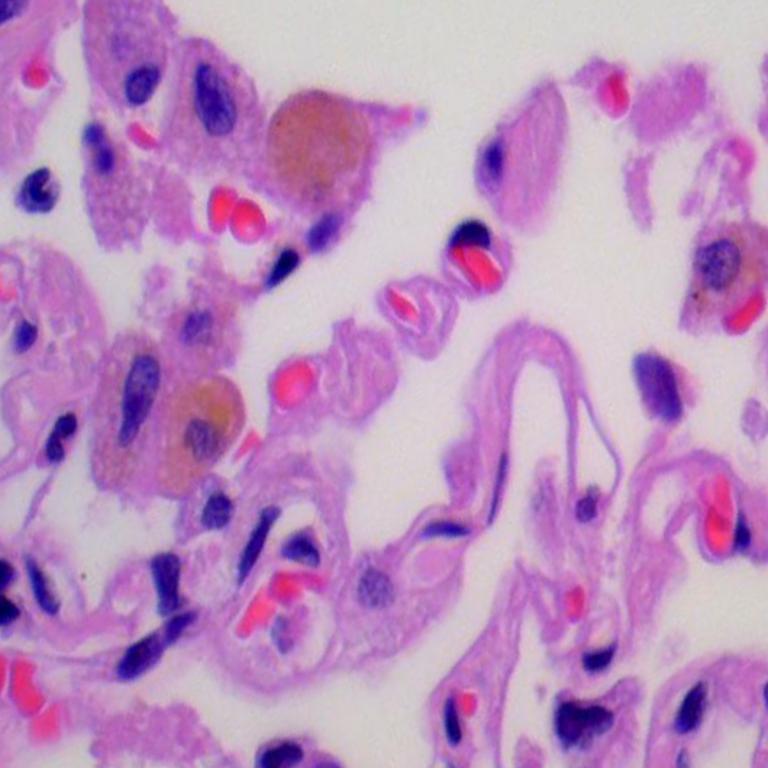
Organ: lung
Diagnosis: benign